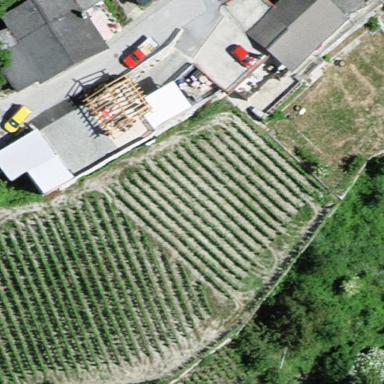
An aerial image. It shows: Vineyard with grape crops.